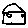
Label: house